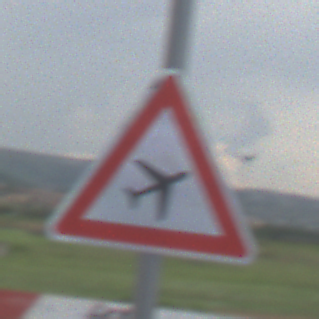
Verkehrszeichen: FlugbetriebLinks
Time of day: MorningAfternoon
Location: Outdoor (RoadRail)
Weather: PartlyCloudy
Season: NotSpecified
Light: Natural